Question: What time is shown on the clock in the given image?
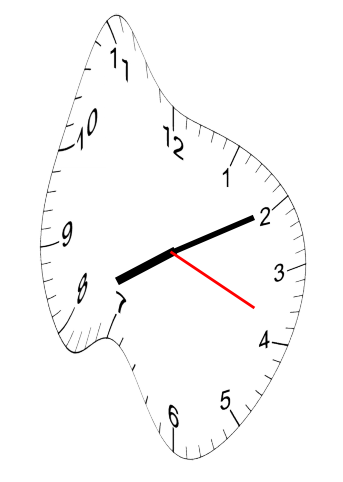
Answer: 08:10:19